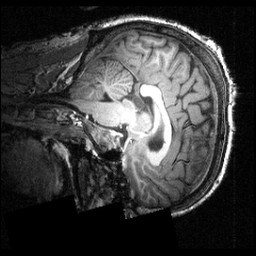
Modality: T1w
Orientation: sagittal
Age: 25
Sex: male
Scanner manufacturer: siemens
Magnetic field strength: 3.951 T
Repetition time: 1.5 s
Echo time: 0.00338 s